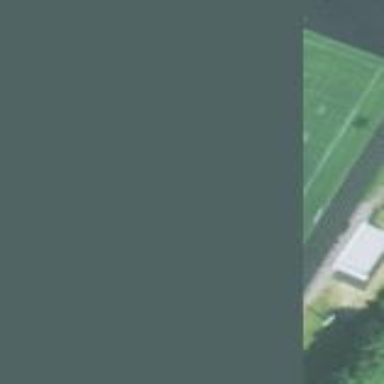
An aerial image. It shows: Pitch for American football.